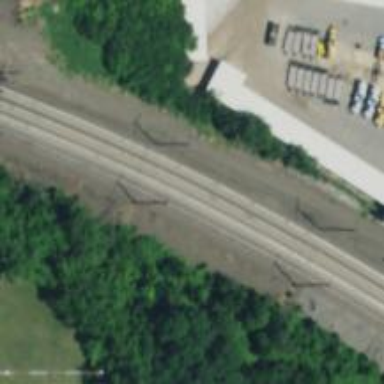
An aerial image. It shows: Railway track with contact line for electrification.